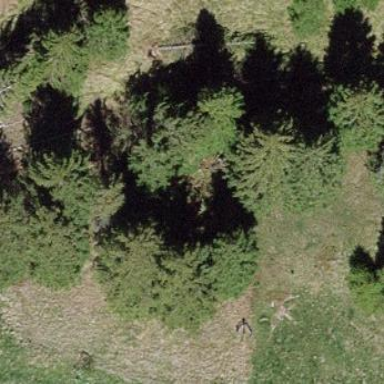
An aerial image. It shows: Serene woodland landscape.